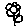
Label: flower